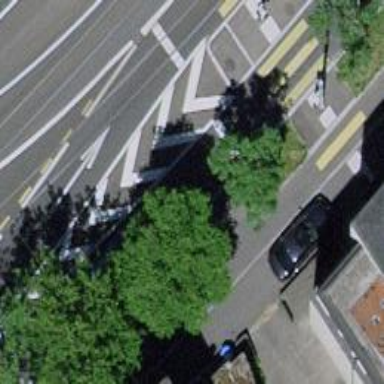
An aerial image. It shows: Road with traffic signals.